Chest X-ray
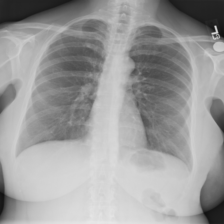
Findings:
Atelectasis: negative
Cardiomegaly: negative
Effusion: negative
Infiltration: negative
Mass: negative
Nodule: negative
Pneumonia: negative
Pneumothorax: negative
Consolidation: negative
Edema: negative
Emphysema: negative
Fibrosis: negative
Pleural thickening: negative
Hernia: negative